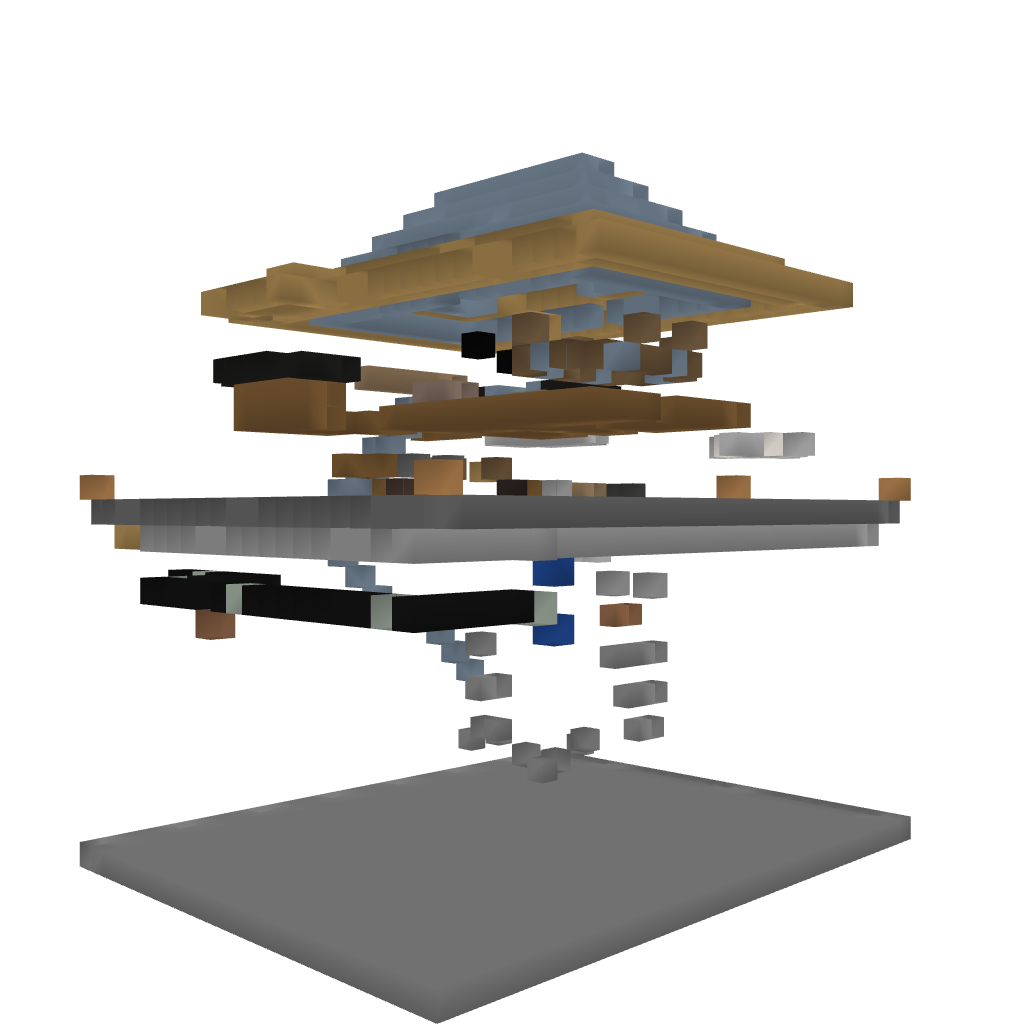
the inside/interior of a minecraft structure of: Modern Large Foresty House